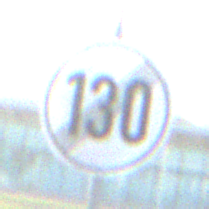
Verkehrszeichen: EndeGeschwindigkeit130
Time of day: SunriseSunset
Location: Outdoor (Urban)
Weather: Clear
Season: NotSpecified
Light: Natural